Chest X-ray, AP view. Patient: 19 years old, sex F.
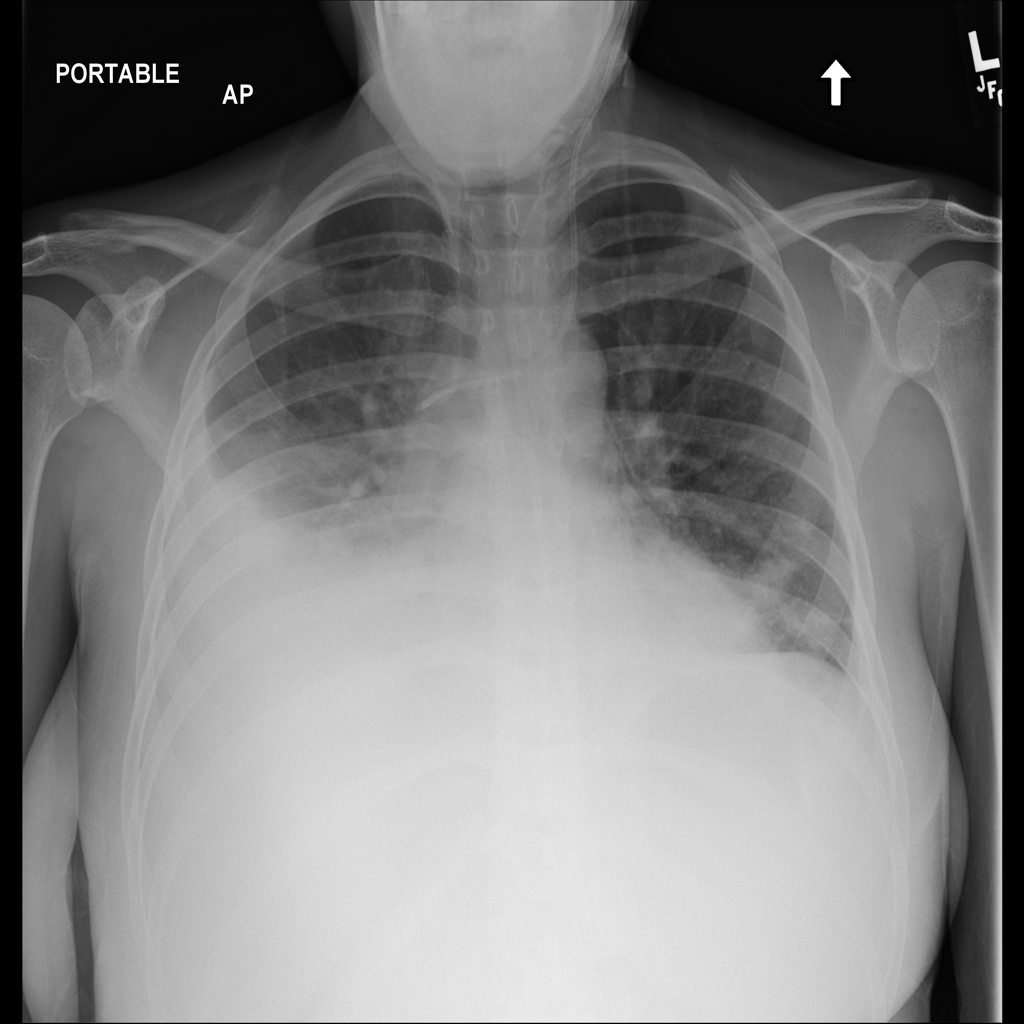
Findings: Effusion, Infiltration